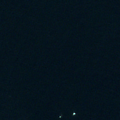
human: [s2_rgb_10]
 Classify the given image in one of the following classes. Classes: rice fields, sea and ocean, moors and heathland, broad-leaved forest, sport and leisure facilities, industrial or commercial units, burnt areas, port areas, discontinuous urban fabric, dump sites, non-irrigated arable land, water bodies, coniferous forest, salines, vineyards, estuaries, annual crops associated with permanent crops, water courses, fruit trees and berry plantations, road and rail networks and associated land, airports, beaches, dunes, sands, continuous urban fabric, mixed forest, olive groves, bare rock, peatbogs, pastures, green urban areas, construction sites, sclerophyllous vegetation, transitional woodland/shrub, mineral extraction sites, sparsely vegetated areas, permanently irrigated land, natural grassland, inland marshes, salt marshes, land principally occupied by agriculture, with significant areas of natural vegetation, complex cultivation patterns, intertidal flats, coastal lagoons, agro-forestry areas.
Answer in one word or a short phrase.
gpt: sea and ocean